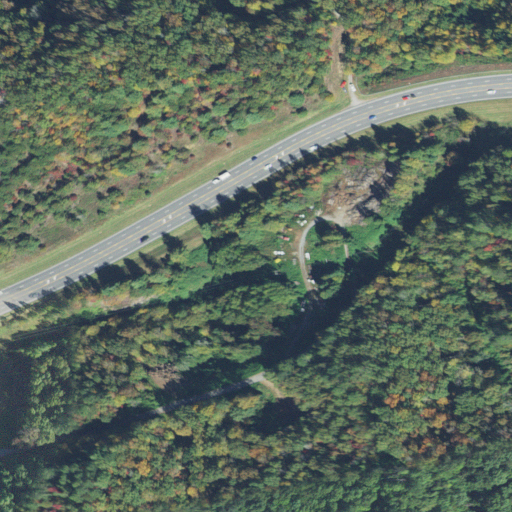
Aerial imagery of valley in North Carolina named Poplar Cove containing deciduous forest, mixed forest, low intensity development, medium intensity development, and open development